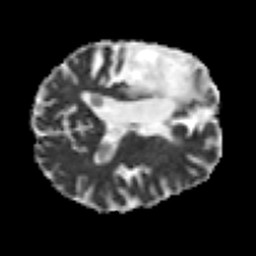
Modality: MD
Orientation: axial
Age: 65
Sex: female
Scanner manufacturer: siemens
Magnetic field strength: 3 T
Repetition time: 7.3 s
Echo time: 0.087 s